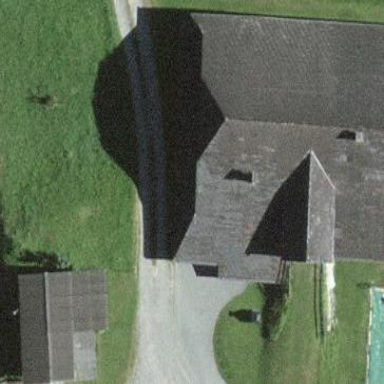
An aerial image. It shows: Farm building.